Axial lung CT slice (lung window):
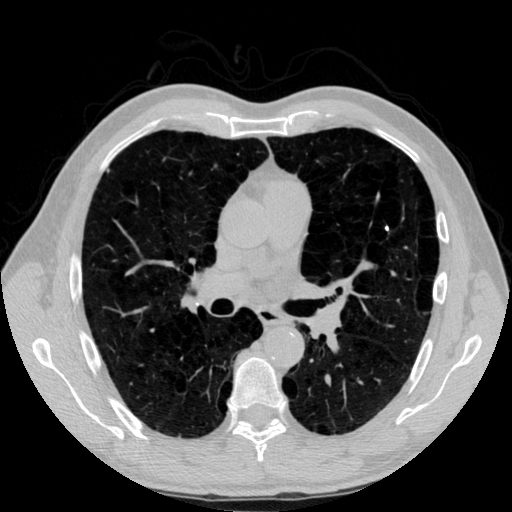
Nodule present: no